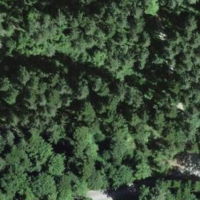
EUNIS habitat code: 44
Species observed at this site:
Argynnis paphia